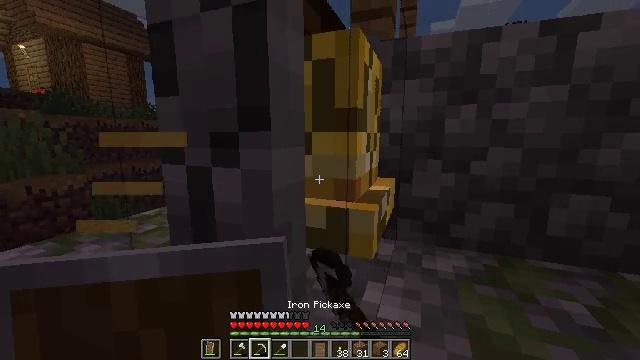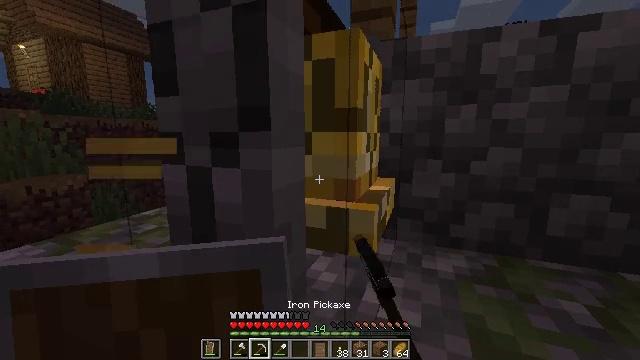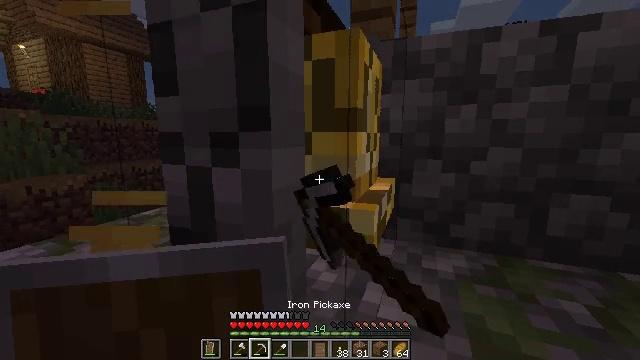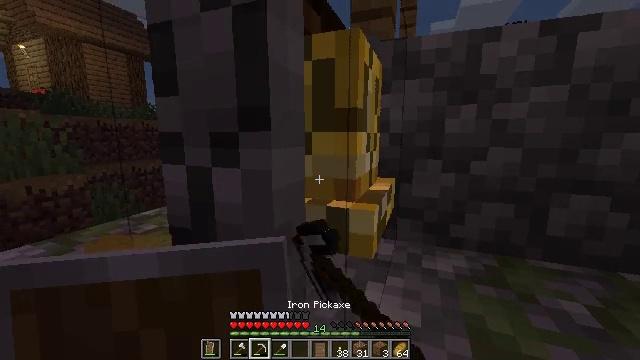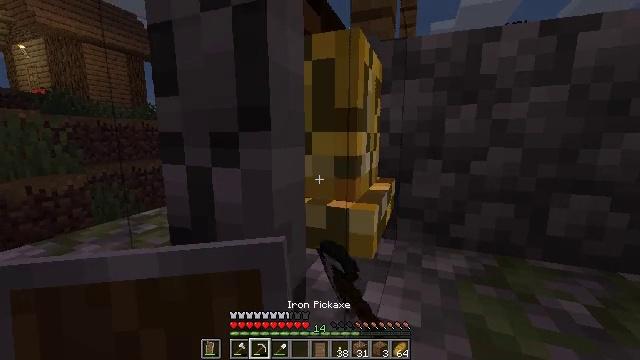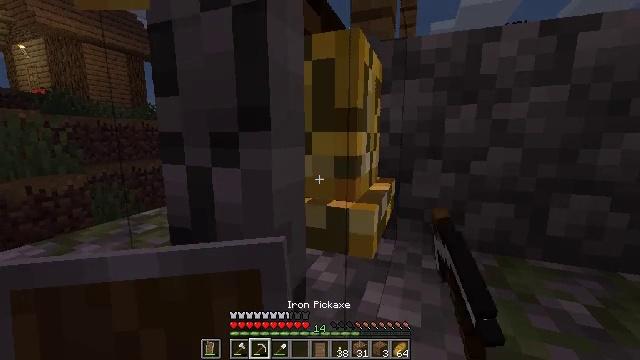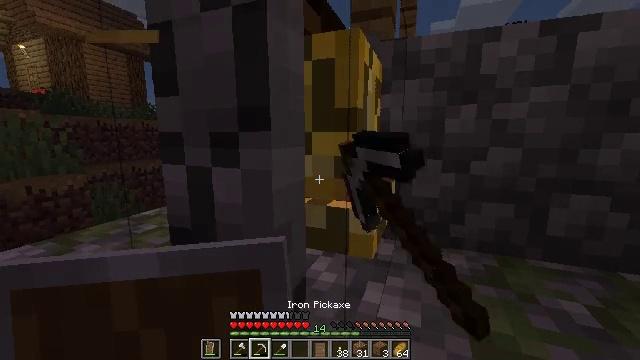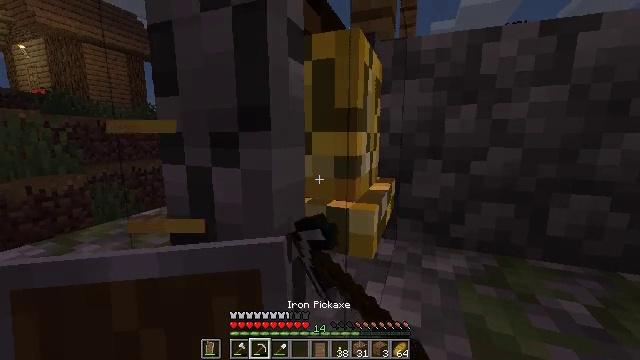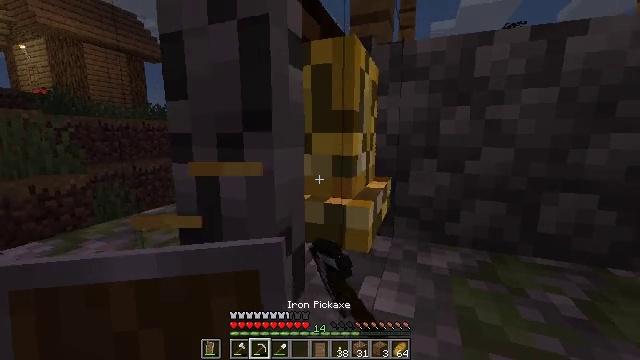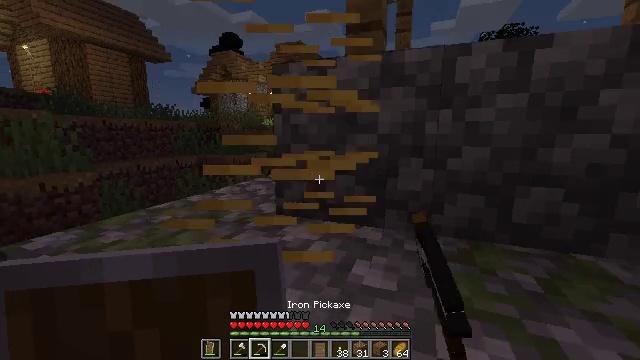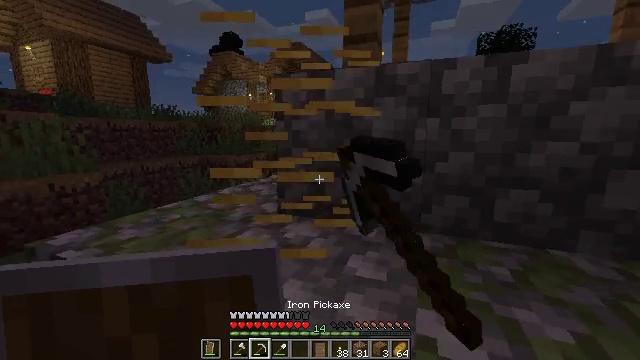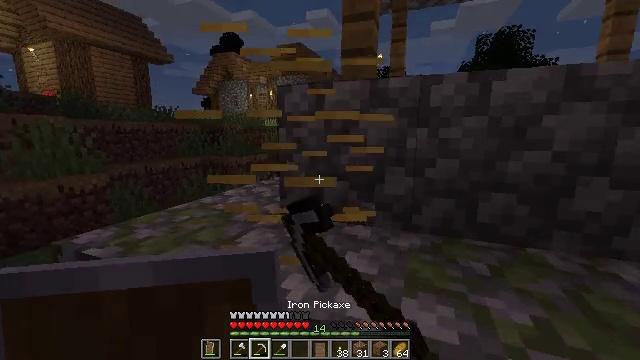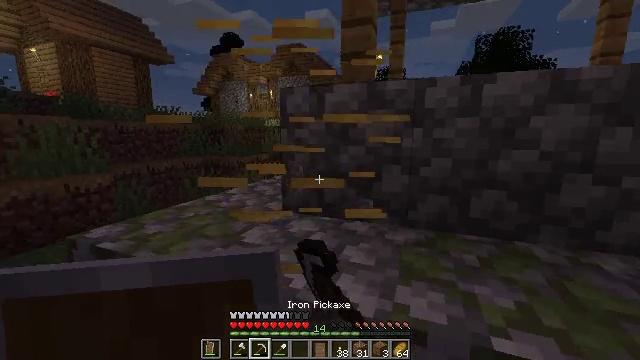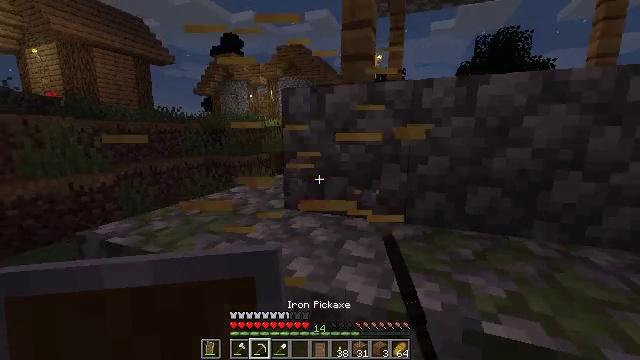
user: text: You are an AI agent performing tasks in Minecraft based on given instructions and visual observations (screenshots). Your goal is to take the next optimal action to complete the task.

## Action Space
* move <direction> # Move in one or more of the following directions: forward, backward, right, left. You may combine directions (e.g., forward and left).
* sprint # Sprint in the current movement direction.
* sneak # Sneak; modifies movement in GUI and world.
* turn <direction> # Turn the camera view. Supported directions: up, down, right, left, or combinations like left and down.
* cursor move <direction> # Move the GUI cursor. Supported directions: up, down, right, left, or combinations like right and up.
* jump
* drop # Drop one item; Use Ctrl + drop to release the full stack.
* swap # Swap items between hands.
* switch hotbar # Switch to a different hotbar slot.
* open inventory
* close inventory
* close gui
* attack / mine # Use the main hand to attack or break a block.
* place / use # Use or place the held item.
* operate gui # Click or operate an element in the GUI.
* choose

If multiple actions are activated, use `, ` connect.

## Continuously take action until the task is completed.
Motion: motion action
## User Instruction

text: Mine the bell from its post.
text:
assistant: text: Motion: attack / mine
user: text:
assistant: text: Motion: attack / mine
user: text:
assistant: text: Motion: attack / mine
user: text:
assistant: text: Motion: attack / mine
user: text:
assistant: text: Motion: attack / mine
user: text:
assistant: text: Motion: attack / mine
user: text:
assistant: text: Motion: attack / mine
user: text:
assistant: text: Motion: move back, attack / mine
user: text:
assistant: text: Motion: move back, attack / mine
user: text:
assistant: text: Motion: move back, attack / mine
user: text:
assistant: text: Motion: attack / mine
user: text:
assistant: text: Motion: attack / mine
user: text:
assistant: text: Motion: attack / mine
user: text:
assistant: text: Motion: attack / mine